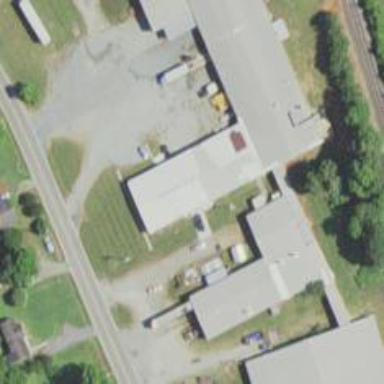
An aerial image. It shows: Industrial building.